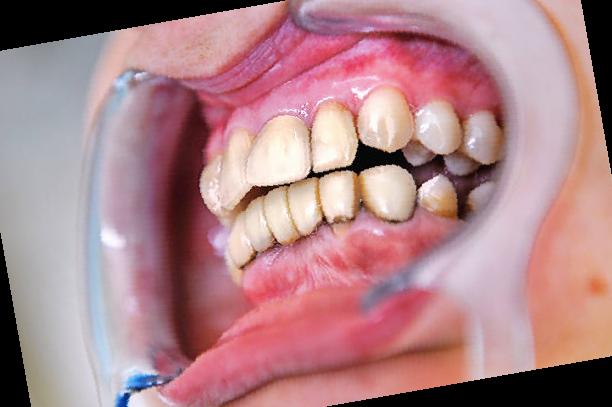
Condition: Gingivitis